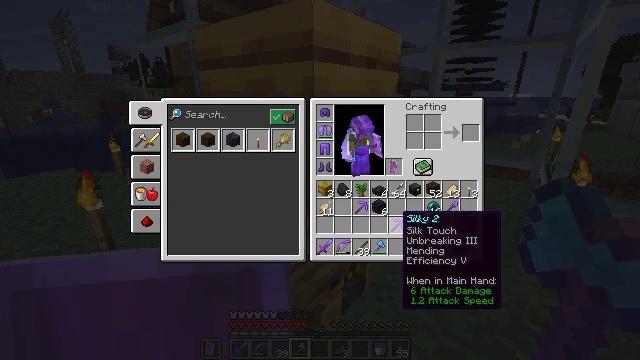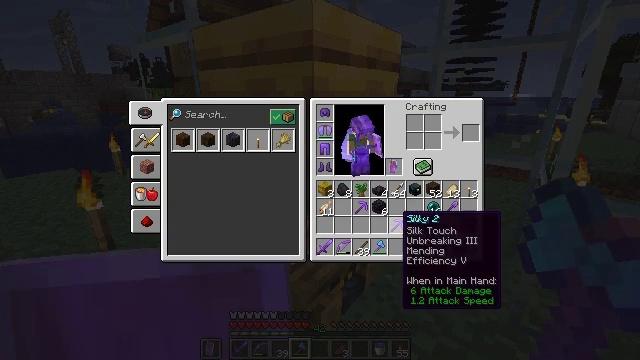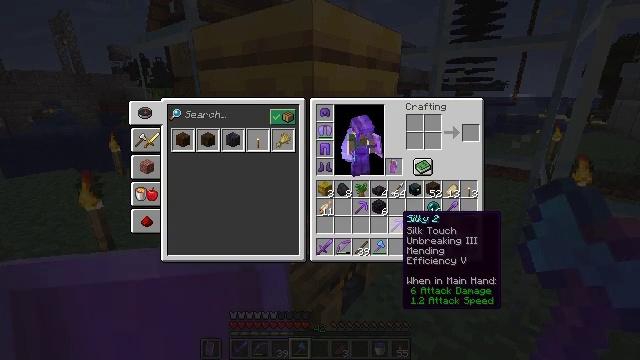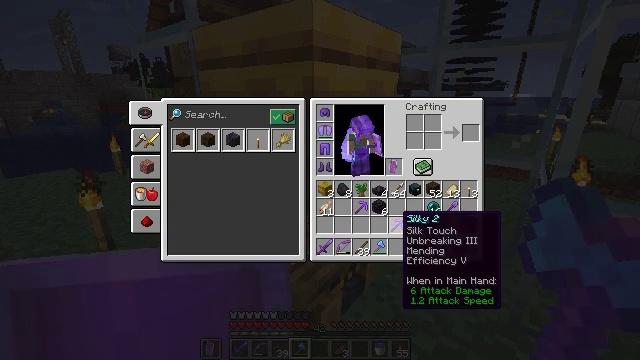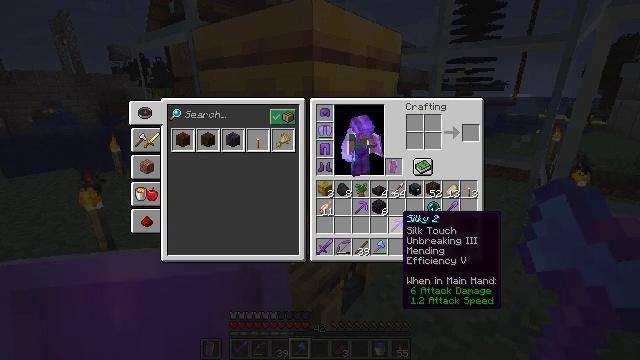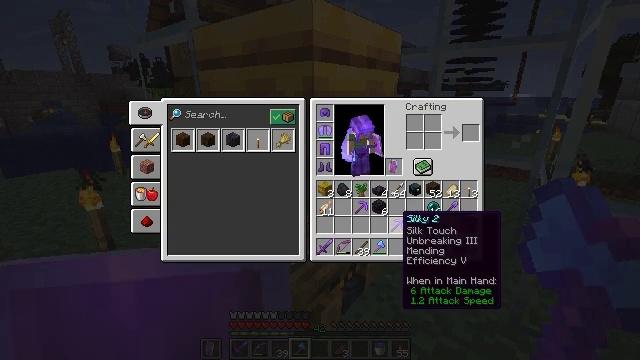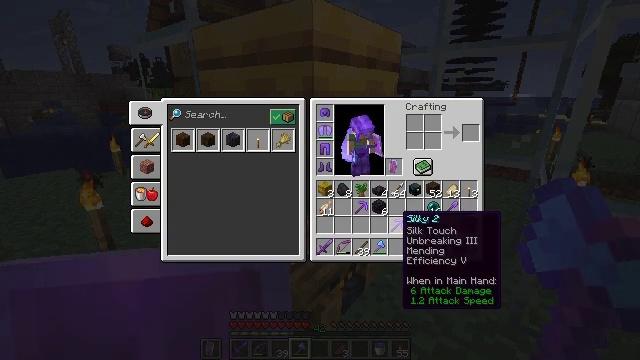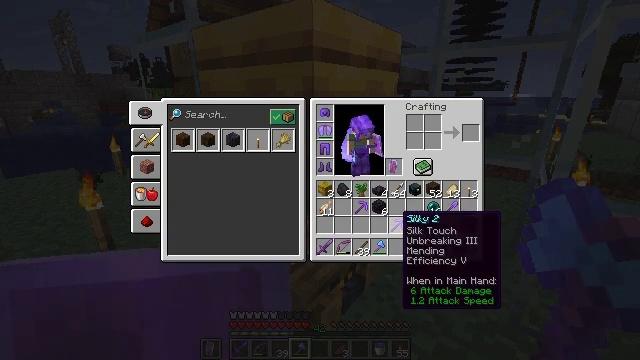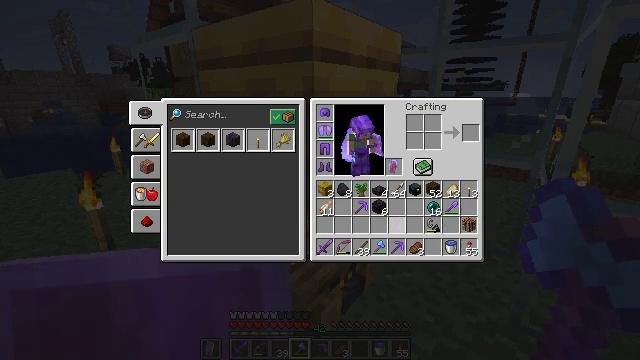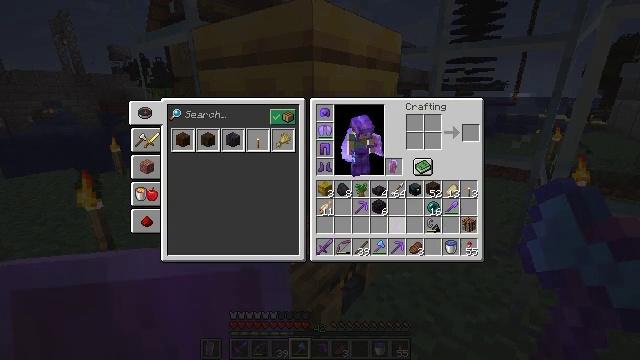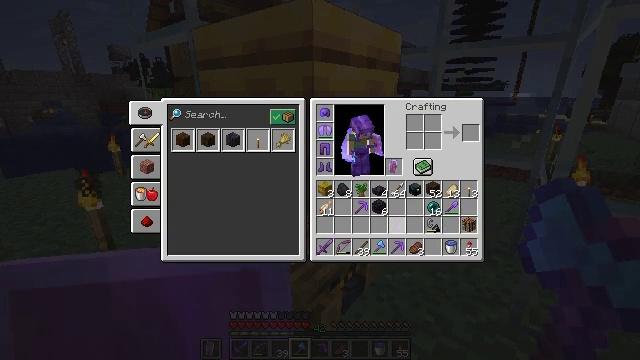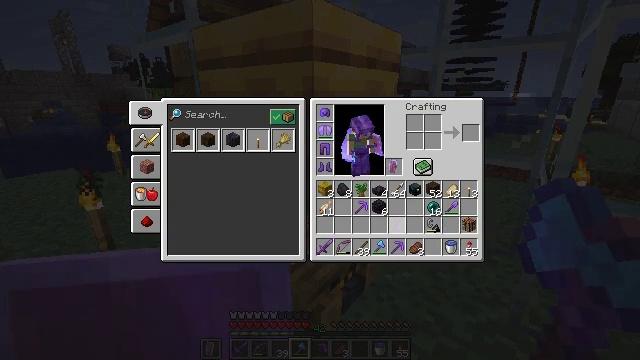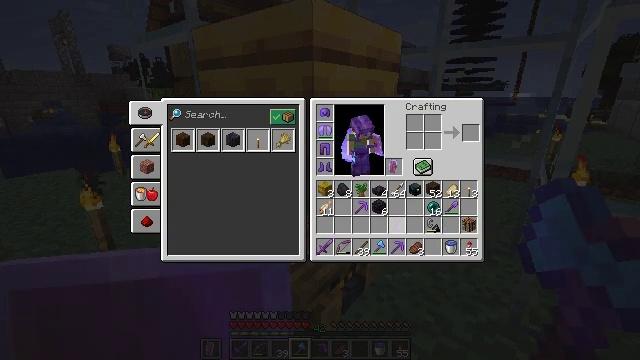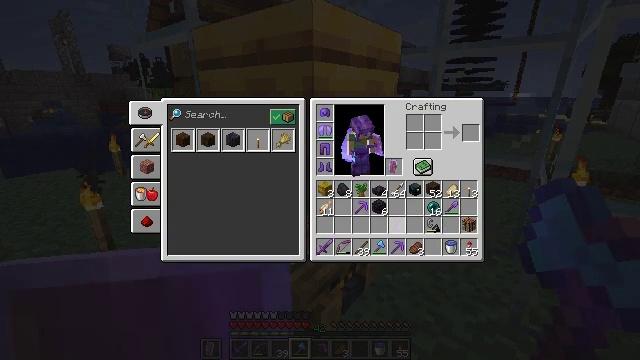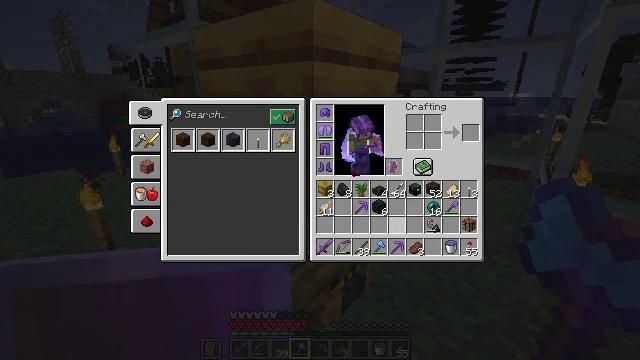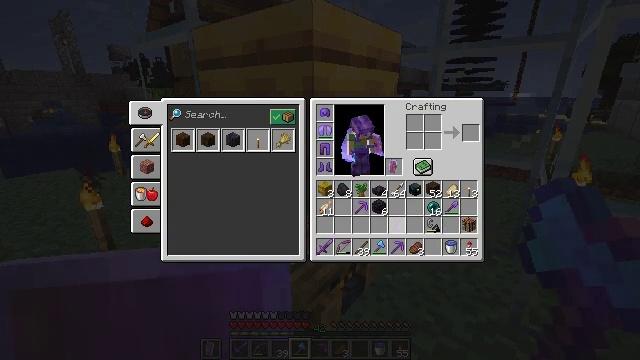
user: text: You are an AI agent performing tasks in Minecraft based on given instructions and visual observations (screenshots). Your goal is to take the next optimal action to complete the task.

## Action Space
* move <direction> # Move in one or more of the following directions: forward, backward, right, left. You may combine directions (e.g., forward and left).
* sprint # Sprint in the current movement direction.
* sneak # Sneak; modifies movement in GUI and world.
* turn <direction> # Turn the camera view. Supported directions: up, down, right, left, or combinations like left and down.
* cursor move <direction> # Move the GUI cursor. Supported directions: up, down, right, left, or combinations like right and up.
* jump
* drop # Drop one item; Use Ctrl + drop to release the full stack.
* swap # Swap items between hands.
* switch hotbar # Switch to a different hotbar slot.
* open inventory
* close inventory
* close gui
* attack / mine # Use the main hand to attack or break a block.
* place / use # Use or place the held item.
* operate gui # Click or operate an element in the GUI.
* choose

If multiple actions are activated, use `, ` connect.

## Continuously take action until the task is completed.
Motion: motion action
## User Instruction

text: Gather bee nest from a tree in the forest.
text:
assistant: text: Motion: sneak
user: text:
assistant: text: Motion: sneak
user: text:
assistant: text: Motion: sneak
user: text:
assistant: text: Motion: sneak
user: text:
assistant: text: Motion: sneak
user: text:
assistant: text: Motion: sneak
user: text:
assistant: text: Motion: sneak
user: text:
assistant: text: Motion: sneak, attack / mine
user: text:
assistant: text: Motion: sneak, attack / mine
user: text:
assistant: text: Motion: sneak
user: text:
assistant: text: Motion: sneak
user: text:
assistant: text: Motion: no_op
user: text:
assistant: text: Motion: no_op
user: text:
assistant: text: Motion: no_op
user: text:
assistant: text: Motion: no_op
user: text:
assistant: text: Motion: no_op
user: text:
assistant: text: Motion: no_op
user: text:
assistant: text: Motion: no_op
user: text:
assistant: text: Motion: no_op
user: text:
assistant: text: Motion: no_op
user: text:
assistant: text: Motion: no_op
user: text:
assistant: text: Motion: no_op
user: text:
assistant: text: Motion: no_op
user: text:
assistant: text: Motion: no_op
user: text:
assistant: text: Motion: no_op
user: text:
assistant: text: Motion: no_op
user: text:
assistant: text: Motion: no_op
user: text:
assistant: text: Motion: no_op
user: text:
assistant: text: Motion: no_op
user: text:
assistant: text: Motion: no_op